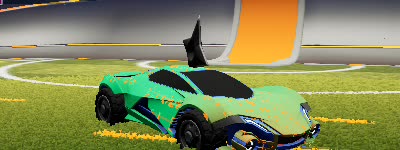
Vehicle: werewolf